Interaction volume radius: 5 \u00c5
Interaction volume height: 25 \u00c5
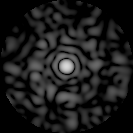
Disorder parameter: 0.8543